Field crop: maize
Growth stage: 2
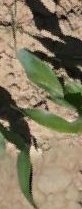
Species: maize